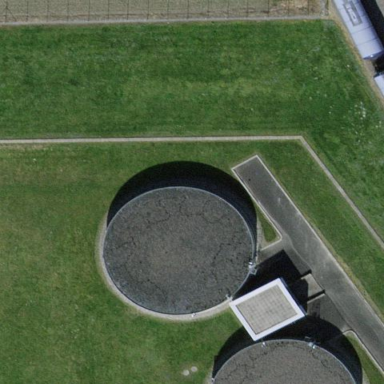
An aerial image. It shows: Storage tank building.